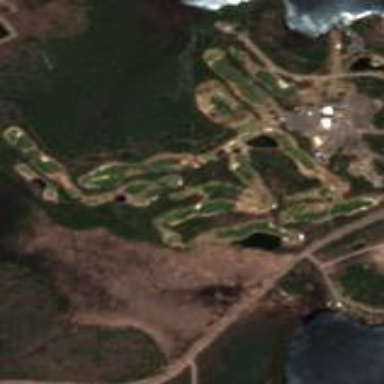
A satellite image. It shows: Golf course.